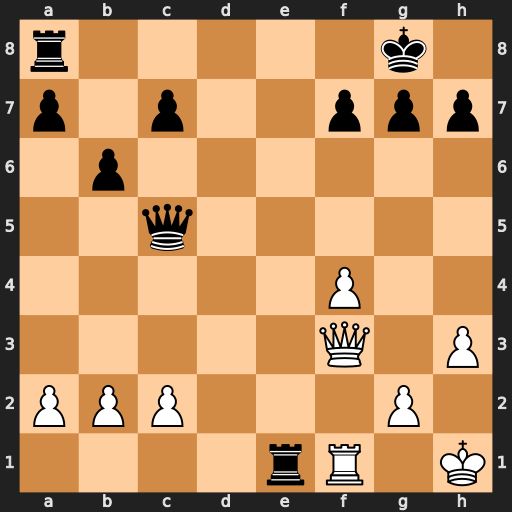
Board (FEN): r5k1/p1p2ppp/1p6/2q5/5P2/5Q1P/PPP3P1/4rR1K
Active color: w
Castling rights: -
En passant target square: -
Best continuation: Qxa8+ Qf8 Qxf8+ Kxf8 Rxe1